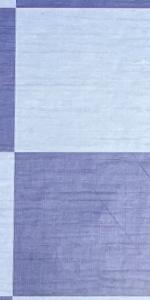
Label: Empty